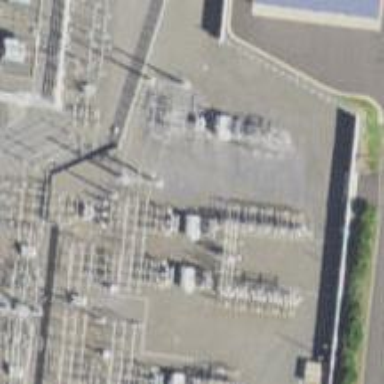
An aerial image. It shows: Switch for power supply.